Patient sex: M
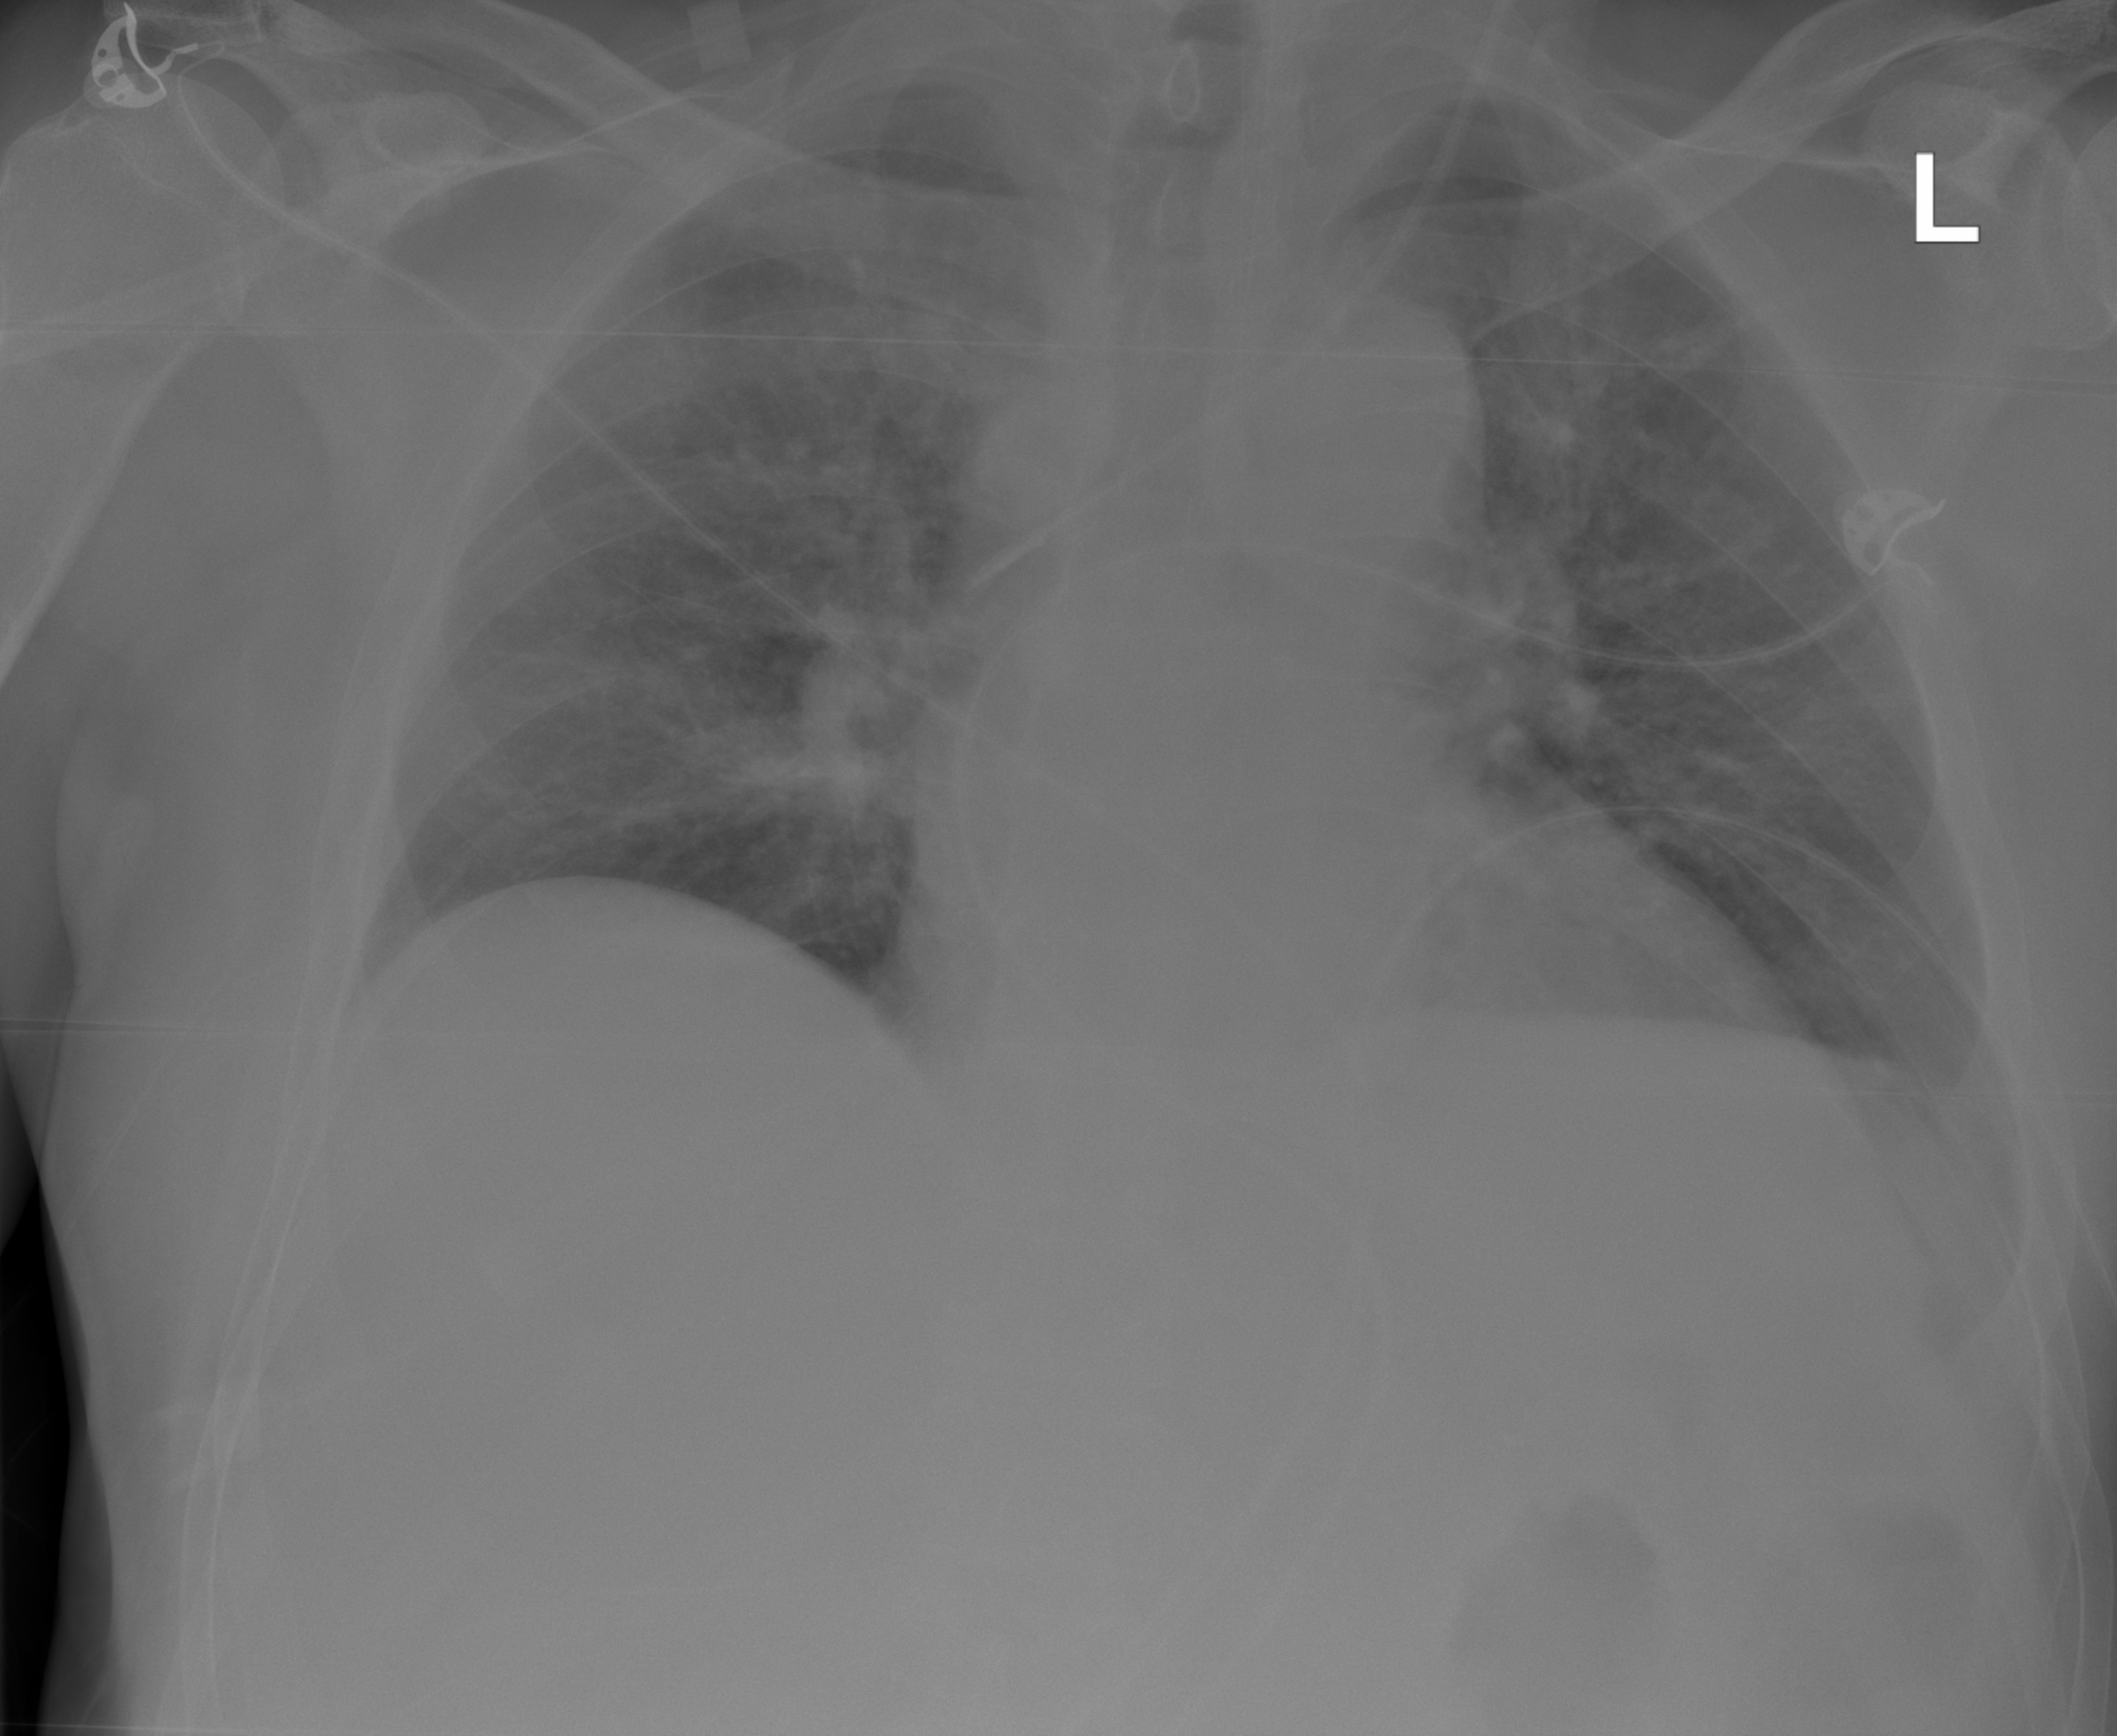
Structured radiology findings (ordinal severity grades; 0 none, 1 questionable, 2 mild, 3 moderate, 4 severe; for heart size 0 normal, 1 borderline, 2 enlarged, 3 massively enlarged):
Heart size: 1
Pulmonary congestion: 0
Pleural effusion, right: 0
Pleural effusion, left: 2
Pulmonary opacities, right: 0
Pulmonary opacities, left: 0
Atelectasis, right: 0
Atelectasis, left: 2